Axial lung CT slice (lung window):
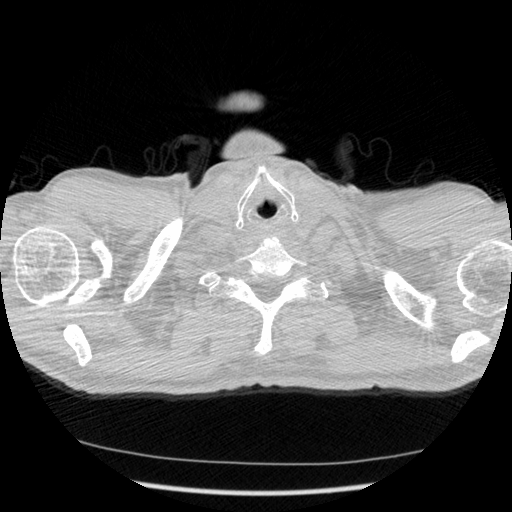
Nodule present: no